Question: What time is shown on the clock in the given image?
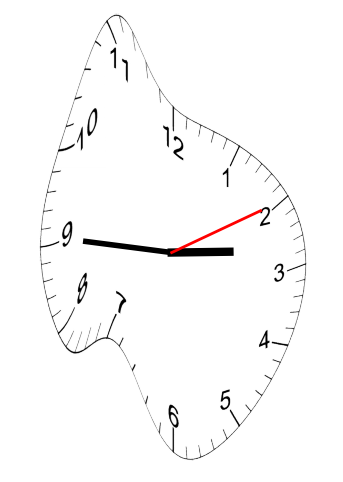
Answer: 02:45:10